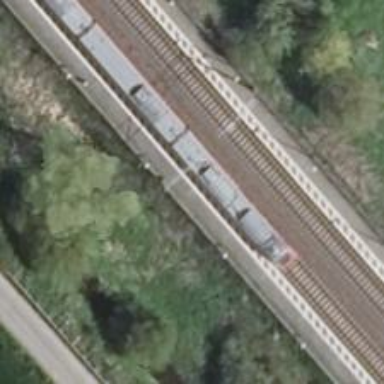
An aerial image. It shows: Railway stop with public transport stop position.